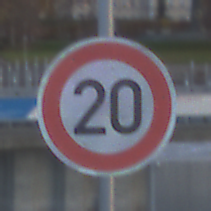
Verkehrszeichen: Geschwindigkeit20
Umgebung: Outdoor, Suburban
Tageszeit: SunriseSunset
Wetter: PartlyCloudy
Licht: Natural
Jahreszeit: NotSpecified
Kontrast: LowContrast